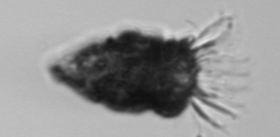
Label: Tintinnopsis